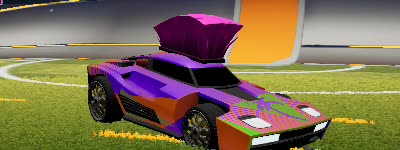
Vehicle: breakout